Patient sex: M
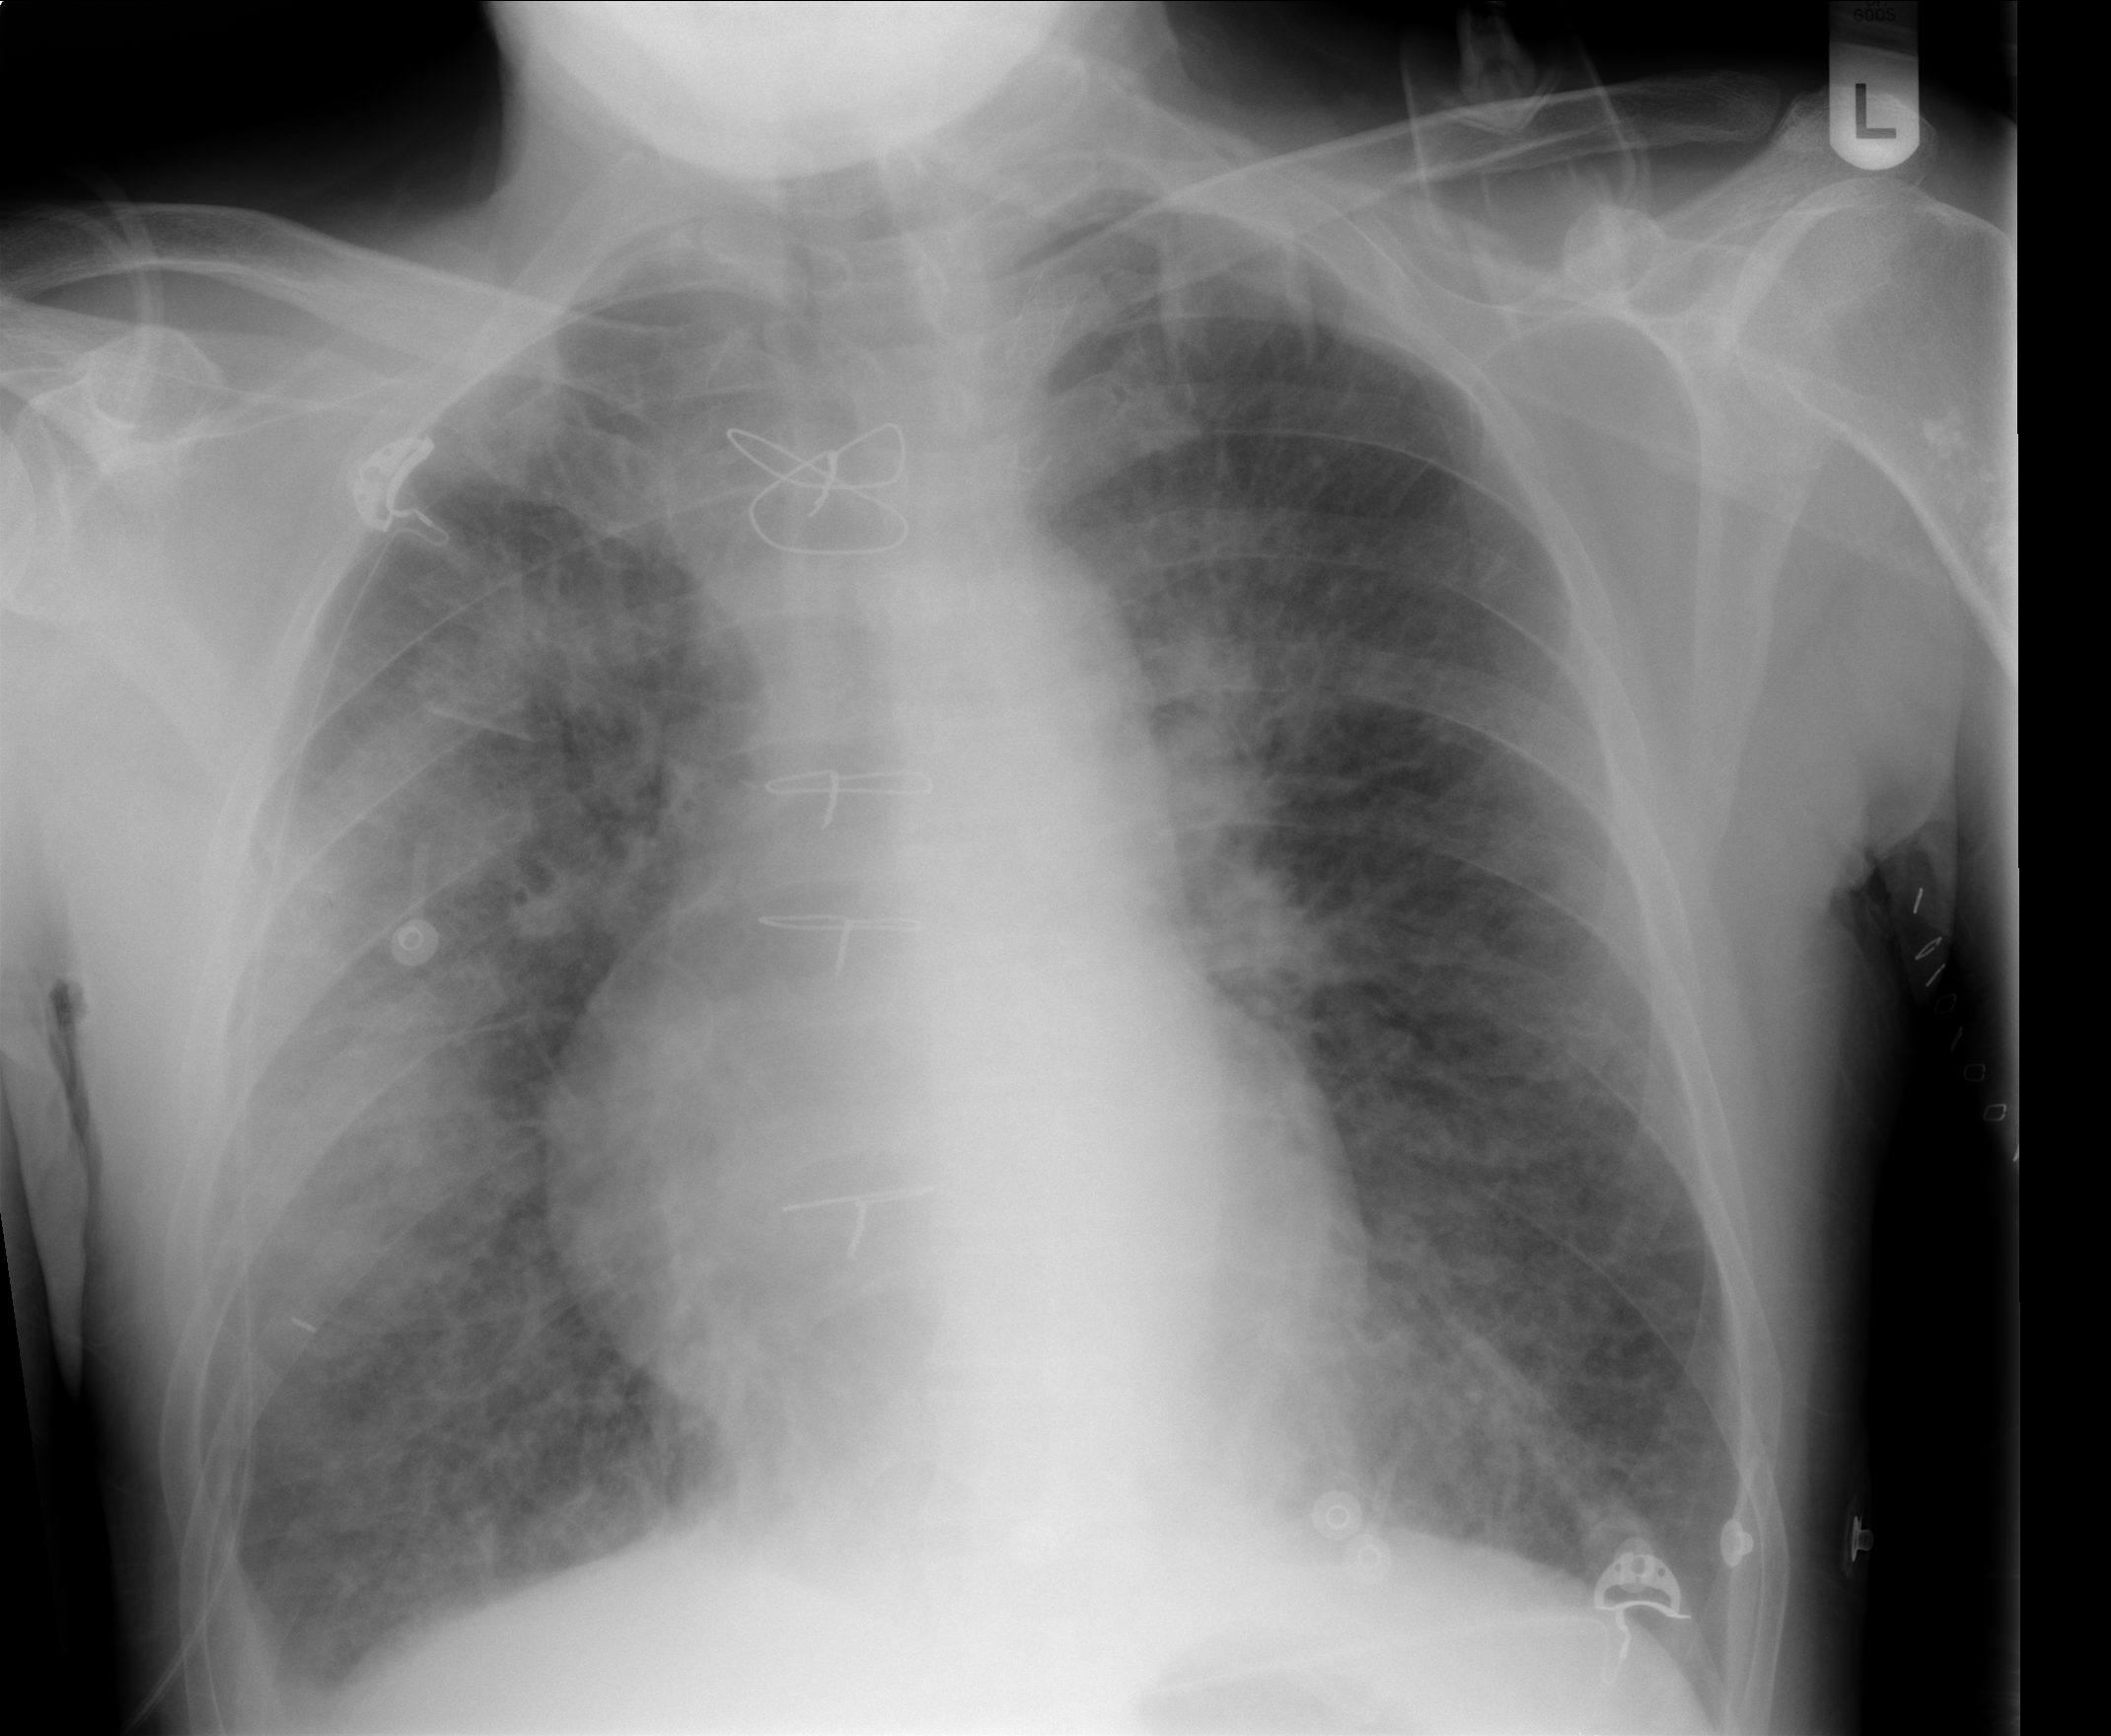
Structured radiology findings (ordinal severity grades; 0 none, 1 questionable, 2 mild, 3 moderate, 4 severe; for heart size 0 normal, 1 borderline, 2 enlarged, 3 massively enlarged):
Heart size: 0
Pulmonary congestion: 3
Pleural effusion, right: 0
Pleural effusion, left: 0
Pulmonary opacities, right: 3
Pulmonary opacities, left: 2
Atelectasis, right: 0
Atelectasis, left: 0